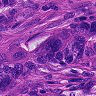
Metastatic tissue present: yes